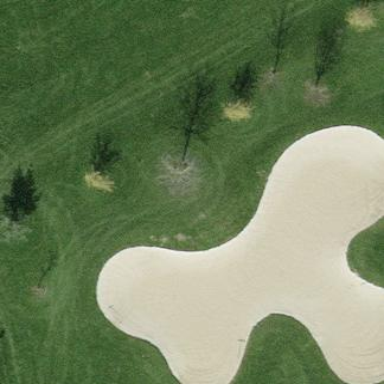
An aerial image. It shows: Golf bunker filled with sandy terrain.